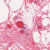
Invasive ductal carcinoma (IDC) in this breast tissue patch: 0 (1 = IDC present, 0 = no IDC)